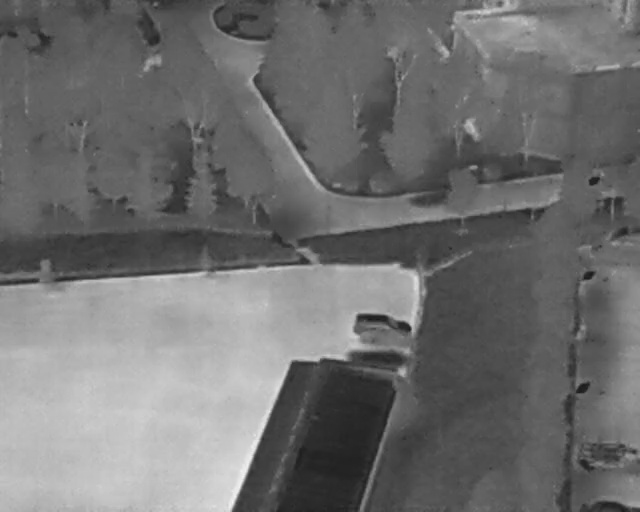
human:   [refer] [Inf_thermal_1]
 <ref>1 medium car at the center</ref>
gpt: <box>[[57, 57, 62, 70, 2]]</box>